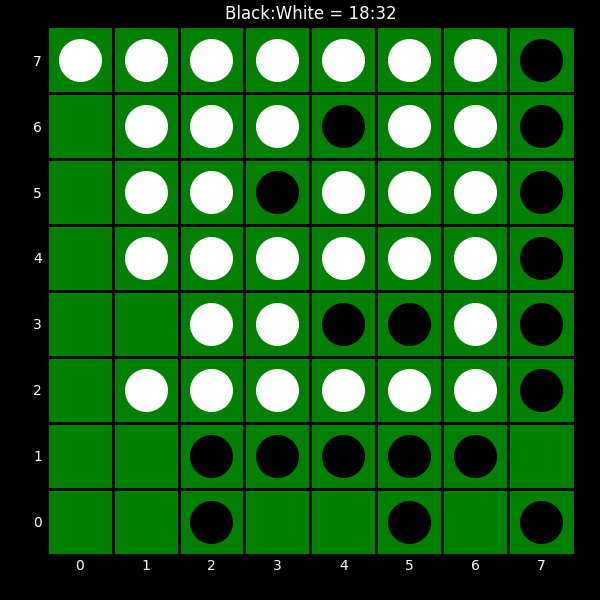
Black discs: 18
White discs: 32